Question: On one page on my site, I have a table in the right column that is too wide and rather than showing scrollbars, IE is wrapping it below the content in the left column. I can't find a fix for this because I don't know how to describe what's happening.
Here's the code I'm using to demonstrate the problem:
'''
<style>
#col1 { float: left; width:189px; font-size:8pt;}
#col3 { width: auto; margin: 0 0 0 191px; }
</style>
<body>
<div id="col1">
<div style="padding-top:30em;border:1px solid red">really tall</div>
</div>
<div id="col3">
<h1>title</h1>
<table border="1">
<tr>
<td>aaaaaaaaaa</td><td>aaaaaaaaaa</td>
<td>aaaaaaaaaa</td><td>aaaaaaaaaa</td>
<td>aaaaaaaaaa</td><td>aaaaaaaaaa</td>
<td>aaaaaaaaaa</td><td>aaaaaaaaaa</td>
<td>aaaaaaaaaa</td><td>aaaaaaaaaa</td>
<td>aaaaaaaaaa</td><td>aaaaaaaaaa</td>
<td>aaaaaaaaaa</td><td>aaaaaaaaaa</td>
<td>aaaaaaaaaa</td><td>aaaaaaaaaa</td>
<td>aaaaaaaaaa</td><td>aaaaaaaaaa</td>
<td>aaaaaaaaaa</td><td>aaaaaaaaaa</td>
<td>aaaaaaaaaa</td><td>aaaaaaaaaa</td>
</tr>
</table>
</div>
</body>
'''
And here's how it renders in IE:

In all other browsers, the table of a's shows just under "title" and I get a horizontal scrollbar. This is what I'd expect, but for some reason, IE wants to clear the content in col1. I've tried applying widths, floats, etc, but I can't get IE to put the table under the title without clearing the col1 content.
I assume there's some IE hack for this, but what is it?
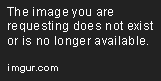
Answer: add 'zoom:1' to the css of #col3, this will solve (it's related to haslayout issue)
<URL>
p.s. It's a kind of magic (cit. Queen) =)
<URL>